Field crop: maize
Growth stage: 2
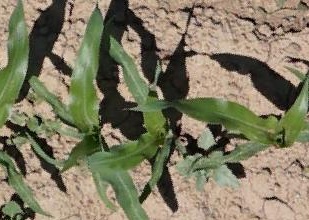
Species: maize